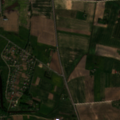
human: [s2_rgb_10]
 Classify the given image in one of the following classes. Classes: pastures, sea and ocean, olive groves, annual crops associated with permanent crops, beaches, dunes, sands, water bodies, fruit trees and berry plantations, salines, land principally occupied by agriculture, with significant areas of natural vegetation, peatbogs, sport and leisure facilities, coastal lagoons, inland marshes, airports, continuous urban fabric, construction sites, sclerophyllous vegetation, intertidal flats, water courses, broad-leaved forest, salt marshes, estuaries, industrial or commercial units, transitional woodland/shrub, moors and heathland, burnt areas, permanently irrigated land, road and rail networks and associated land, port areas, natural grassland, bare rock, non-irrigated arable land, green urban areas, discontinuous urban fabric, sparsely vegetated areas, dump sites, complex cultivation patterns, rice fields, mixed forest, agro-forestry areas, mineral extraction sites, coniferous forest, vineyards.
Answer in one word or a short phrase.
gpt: discontinuous urban fabric, industrial or commercial units, non-irrigated arable land, pastures, complex cultivation patterns, mixed forest